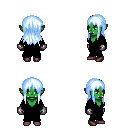
a pixel art fantasy rpg character, female body template, orc, green skin, black robe, white pants, white cyan unkempt hairstyle, metal gloves, maroon shoes, four views (front, back, left, right), 2x2 character sprite sheet, small pixel art, hard edges, no anti-aliasing